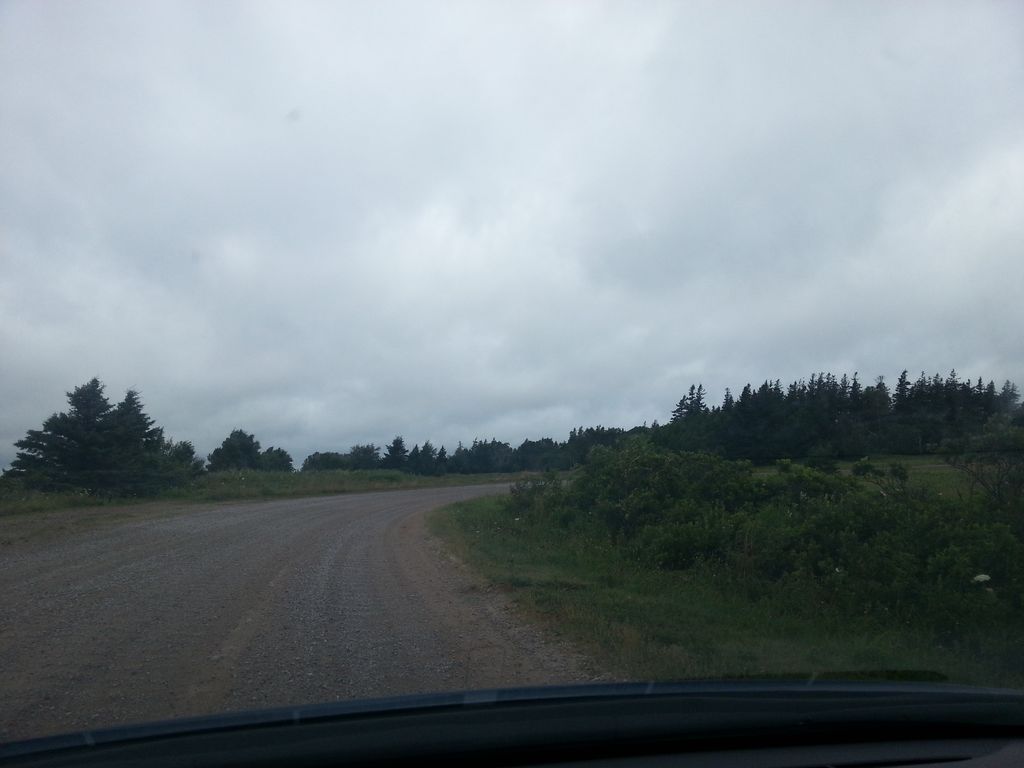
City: charlottetown